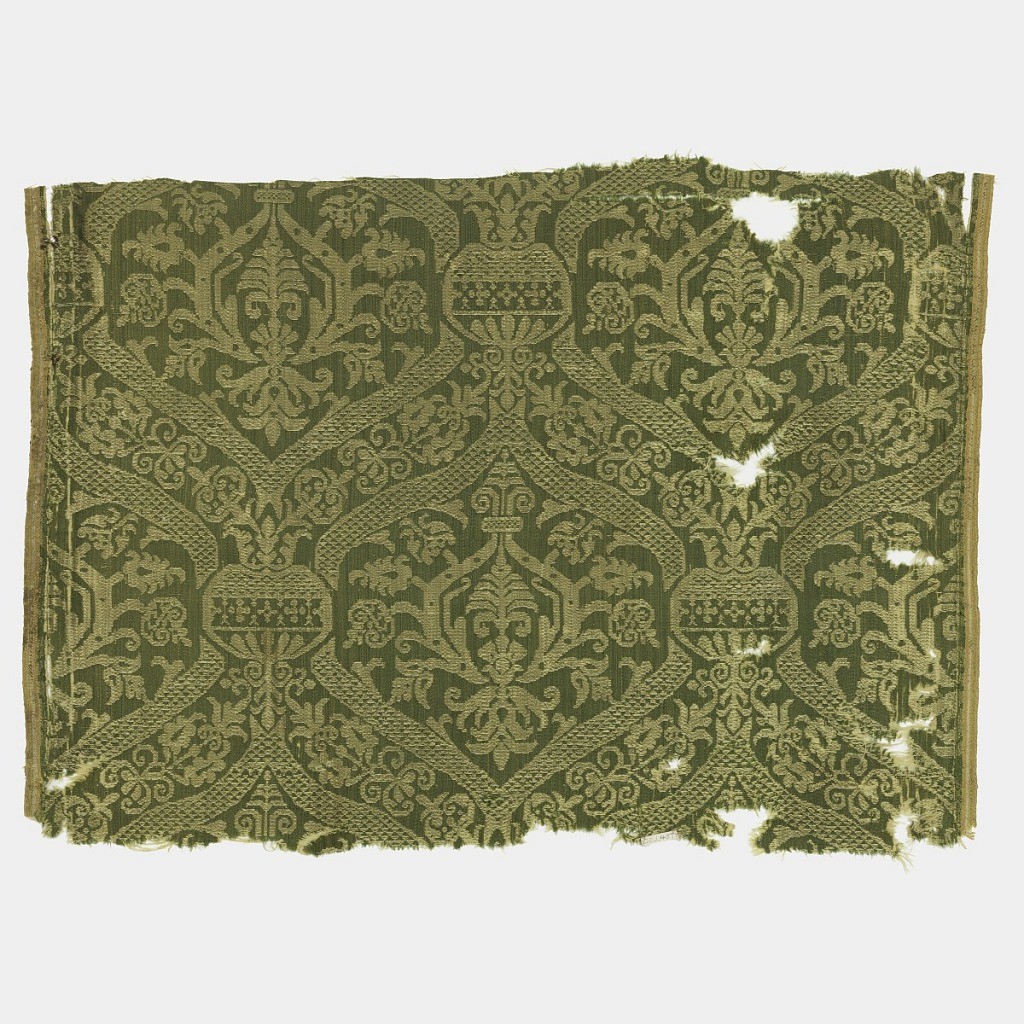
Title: Fragment
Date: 17th century
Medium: silk Technique: 4&1 satin damask; interruption of 2
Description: Selvage to selvage piece of yellow and green damask with a design of plant forms within a strapwork lattice.